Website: bh-photo
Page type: address-validator
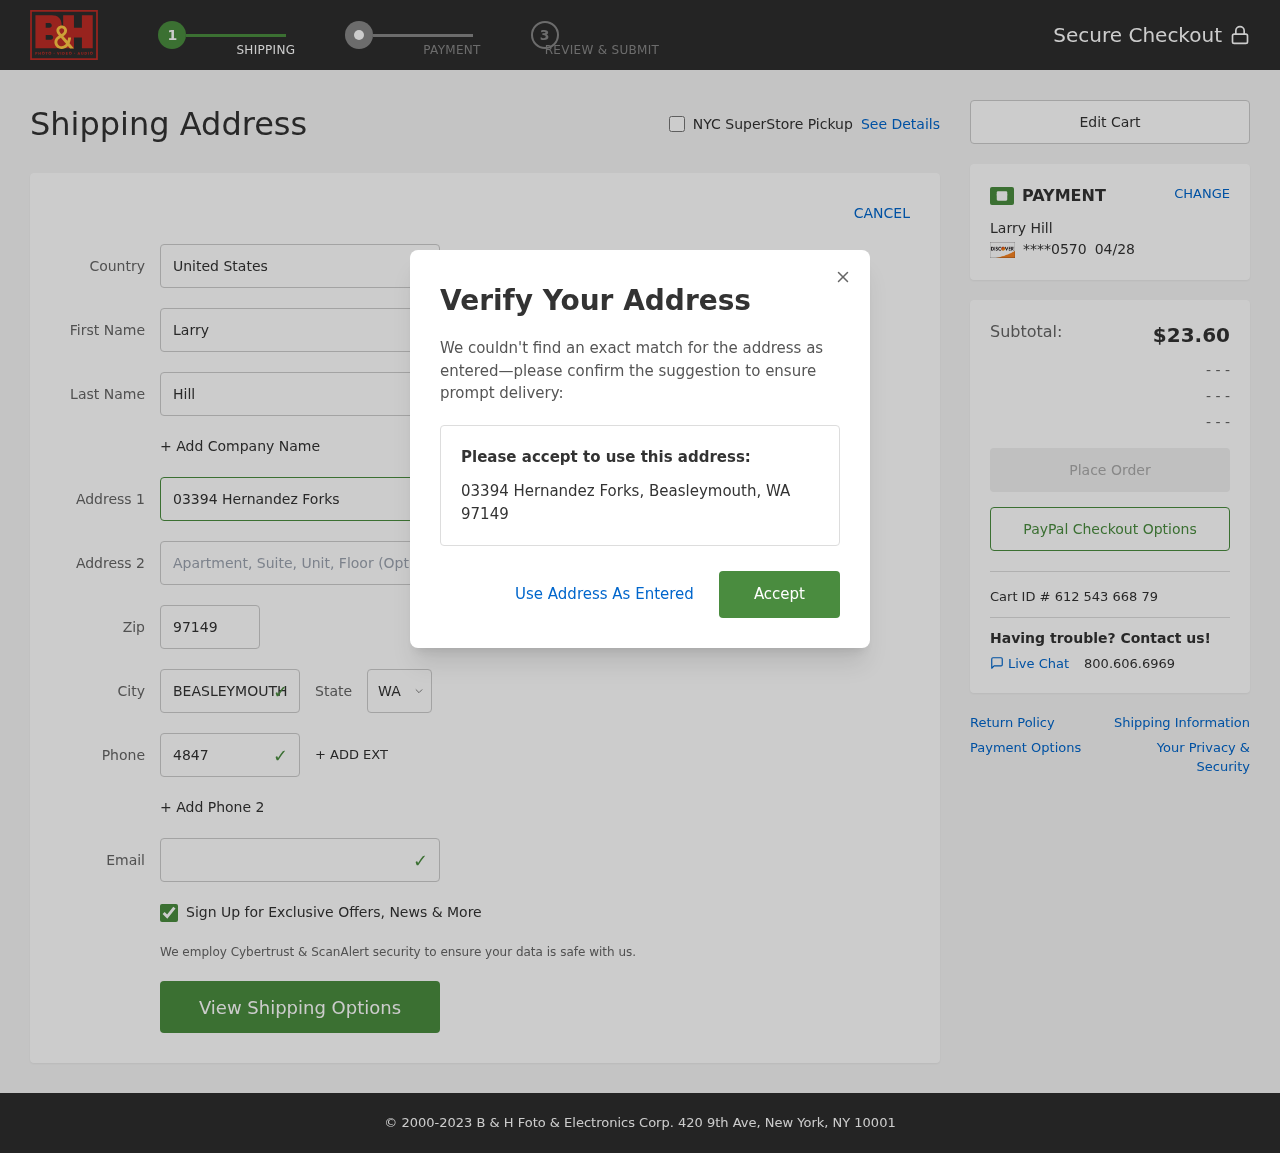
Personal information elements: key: PII_CARD_EXPIRY
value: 04/28
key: PII_CARD_LAST4
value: ****0570
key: PII_CITY
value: Beasleymouth
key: PII_COUNTRY
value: United States
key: PII_EMAIL
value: larry_hill@hotmail.com
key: PII_FIRSTNAME
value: Larry
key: PII_FULLNAME
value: Larry Hill
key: PII_LASTNAME
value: Hill
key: PII_PHONE
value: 4847958773
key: PII_POSTCODE
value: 97149
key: PII_STATE_ABBR
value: WA
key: PII_STREET
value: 03394 Hernandez Forks
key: PII_CITY_STATE_ZIP
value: Beasleymouth, WA 97149
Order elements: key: ORDER_SUBTOTAL
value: $23.60
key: ORDER_ID
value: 612 543 668 79